Question: I have a chat system which uses ajax,jquery and php. It submits messages automatically and echoes them. When the messages load its like this
But when I submit another message, its going to be below these 3 messages.
How do i make that all submited/loaded messages be on top of these?
I have tried this but it just places the messages below:
In the html file
'''
<div id="new_entries"></div>
'''
PHP file after making an ajax call
'''
echo '<div class="chat_mes_wrapper" style="position: relative;">
<div class="person_avatar second_tab right_side" style="margin-left: 2vw;">
<img src="',$your_avatar,'">
</div>
<div class="message_bubble right_side">
<div class="triang_right"></div>
<p>',$message_text,'</p>
<div class="sSfIlMGr right_side">
<a class="tooltip" style="color: #999;">
', $language['Seen_text'] ,' ', $language['Before'] ,' ', TimeBetween(time()) ,'
<span>', $language['Sent'] ,' ', FormatUnix(time()) ,'</span>
</a>
</div>
</div>
</div><div class="spacing" style="height: 8vw;"></div>';
'''
JQuery
'''
$.ajax({
url: 'Javascript/returns/send_message.php',
type: 'post',
data: {recNbI : $(".sFNha").attr('id').substr(4),
text : $("#mFDARcIaK").serialize(),
name : $("#X_Y_Z").data('name'),
avatar : $("#X_Y_Z").data('avatar'),
lFfDu : $("#X_Y_Z").data('language'),
fTb : false},
success: function(data) {
$(".chat_mes_wrapper").first().insertBefore( "#foo" );;
},
complete: function()
{
Loader();
},
error: function()
{
Loader();
}
});
'''
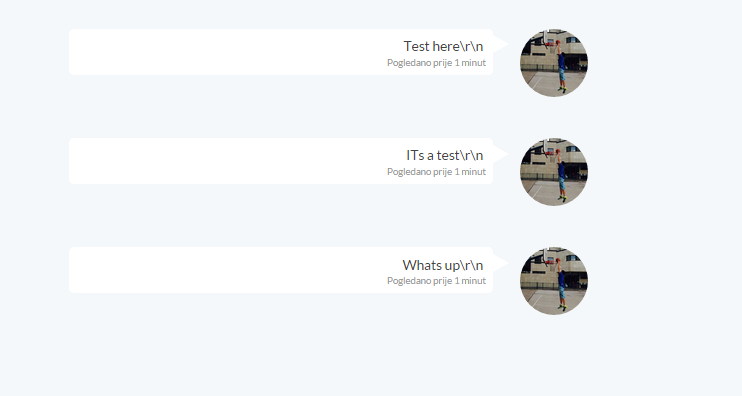
Answer: You should use .prepend(data), like in the example below:
'''
<div id="new_entries"></div>
'''
'''
//use this in your ajax response data
$.ajax({
url: "your.php",
cache: false
}).done(function(data) {
$( "#new_entries" ).prepend(data);
});
'''
This should do the trick